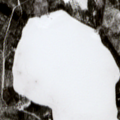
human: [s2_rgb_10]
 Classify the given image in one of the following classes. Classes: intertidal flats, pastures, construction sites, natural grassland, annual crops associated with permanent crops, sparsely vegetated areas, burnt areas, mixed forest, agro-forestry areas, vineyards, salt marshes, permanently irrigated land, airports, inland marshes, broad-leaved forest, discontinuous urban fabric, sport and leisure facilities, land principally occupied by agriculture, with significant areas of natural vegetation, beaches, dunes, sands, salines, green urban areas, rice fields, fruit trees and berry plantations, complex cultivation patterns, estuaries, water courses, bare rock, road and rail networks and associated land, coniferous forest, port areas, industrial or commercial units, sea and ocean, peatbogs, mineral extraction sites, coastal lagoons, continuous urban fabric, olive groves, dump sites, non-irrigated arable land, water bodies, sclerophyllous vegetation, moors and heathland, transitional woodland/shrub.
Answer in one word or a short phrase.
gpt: coniferous forest, mixed forest, water bodies